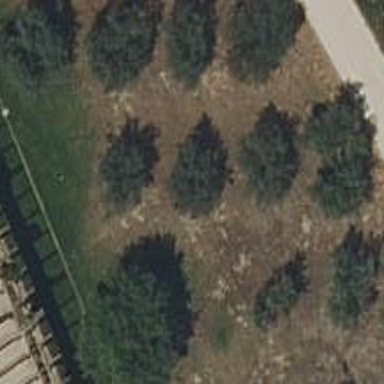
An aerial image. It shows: Urban tree with broadleaved evergreen leaves.